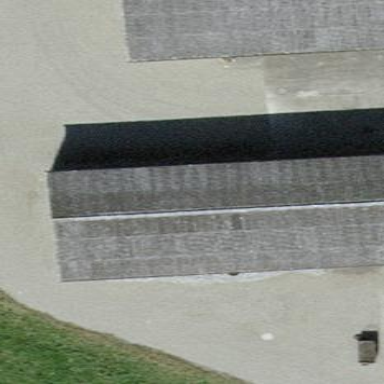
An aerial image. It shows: Gabled roof on farm auxiliary building.